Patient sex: M
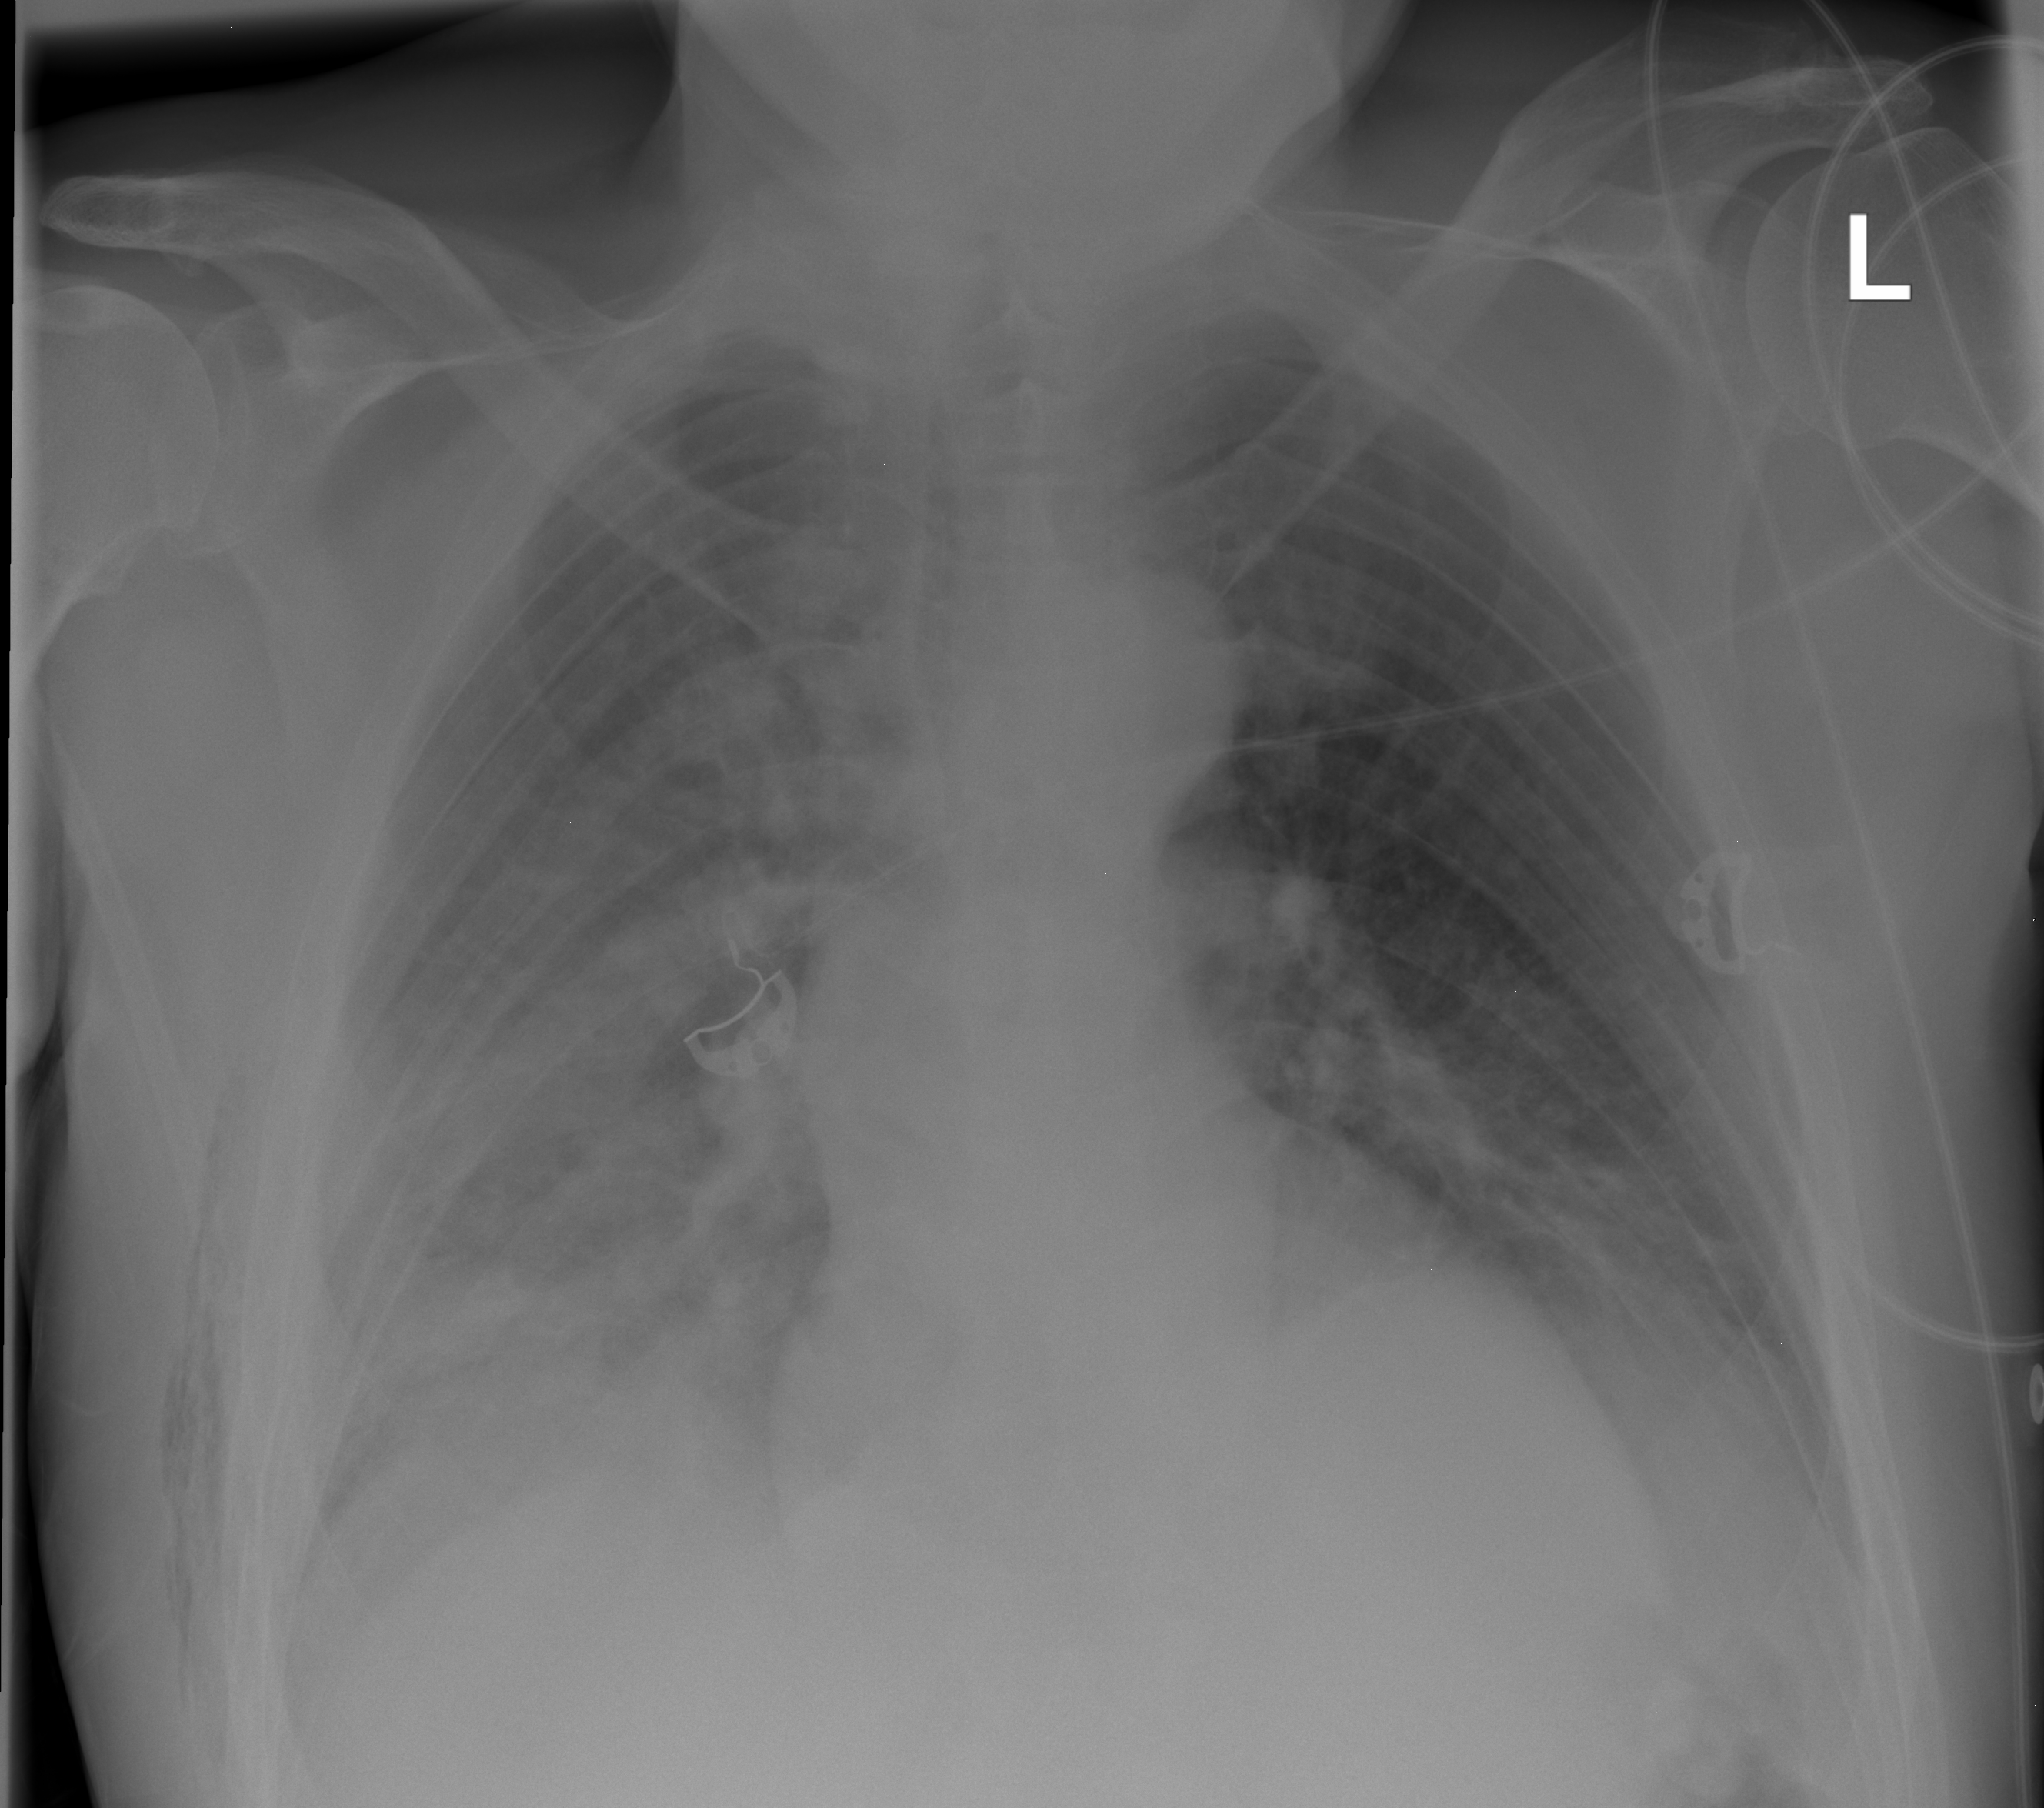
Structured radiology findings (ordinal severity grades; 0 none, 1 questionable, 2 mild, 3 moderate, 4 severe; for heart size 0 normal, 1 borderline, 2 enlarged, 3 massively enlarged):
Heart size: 0
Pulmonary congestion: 0
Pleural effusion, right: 0
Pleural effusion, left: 0
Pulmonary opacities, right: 3
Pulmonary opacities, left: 0
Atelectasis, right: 2
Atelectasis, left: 0